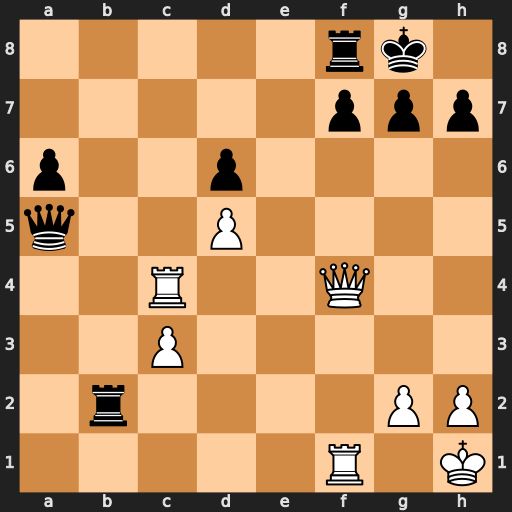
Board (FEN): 5rk1/5ppp/p2p4/q2P4/2R2Q2/2P5/1r4PP/5R1K
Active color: w
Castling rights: -
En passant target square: -
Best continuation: Qxf7+ Rxf7 Rc8+ Qd8 Rxd8+ Rf8 Rfxf8#